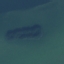
Land use / land cover class: SeaLake